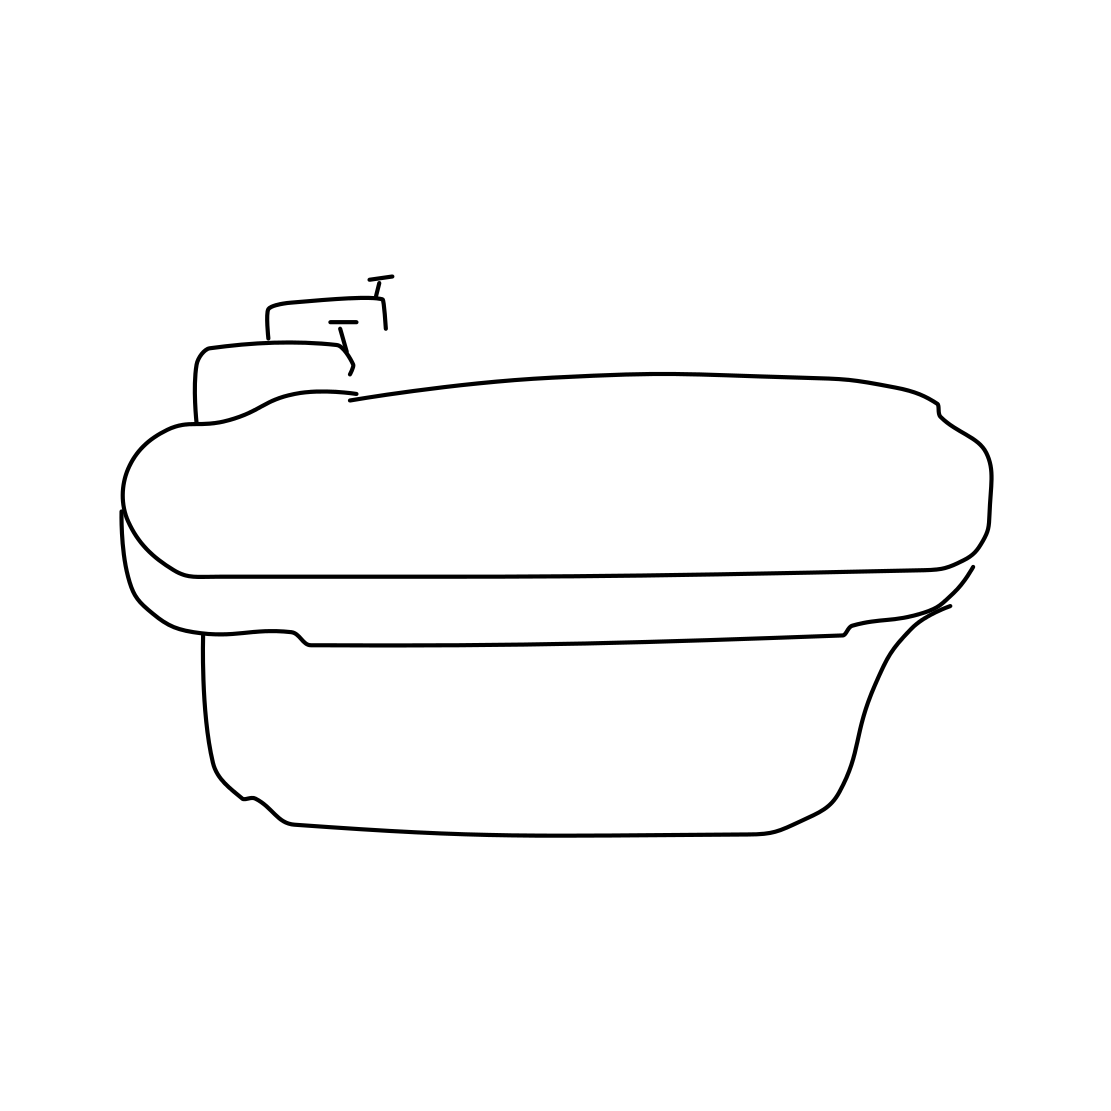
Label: bathtub